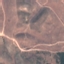
Label: HerbaceousVegetation